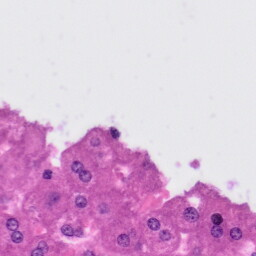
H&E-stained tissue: Liver